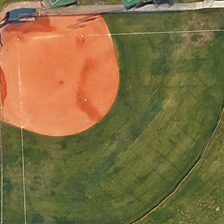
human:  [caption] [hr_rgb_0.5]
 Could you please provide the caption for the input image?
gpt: a road is near a baseball field .

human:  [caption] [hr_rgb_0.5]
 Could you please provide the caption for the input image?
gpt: a road is near a baseball field .

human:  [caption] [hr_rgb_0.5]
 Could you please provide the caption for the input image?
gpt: a road is near a baseball field .

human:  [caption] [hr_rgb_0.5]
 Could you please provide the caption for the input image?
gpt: a road is near a baseball field .

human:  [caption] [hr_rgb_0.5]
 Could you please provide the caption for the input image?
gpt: a road is near a baseball field .